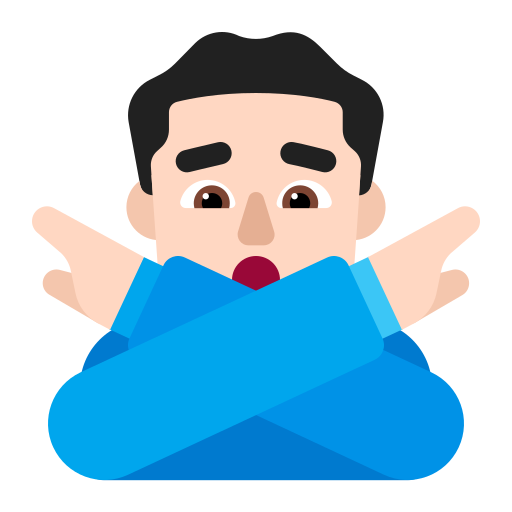
man gesturing no flat light